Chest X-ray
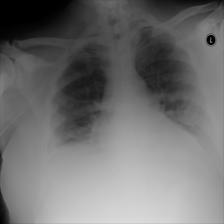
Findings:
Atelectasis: positive
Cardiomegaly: negative
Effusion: negative
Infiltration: negative
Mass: negative
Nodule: negative
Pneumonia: negative
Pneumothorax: negative
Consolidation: negative
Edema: negative
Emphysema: negative
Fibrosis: negative
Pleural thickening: negative
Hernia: negative